Question: My problem is: I have a picture in my buffer 'buffer = (unsigned short *) malloc(imageSize*2);'
This picture is 8 bit per pixel and 1 byte per pixel, so it is a Grayscale picture.
But to display it I need an RGB picture. Because only an RGB picture is supported.

So I need to change the picture from:
'''
index | 1 | 2 |...
grayvalue | 128 | 135 |...
'''
to
'''
index | 1 | 2 |...
grayvalue | 128,128,128 | 135,135,135 |...
'''
for | r,g,b |.
My idea is to make an array from the buffer 'array[grayvalue] = buffer[count]', somehow add 2 grayvalues to the same pixel and change the array back into a buffer. But I can't find how to get an array from a buffer and how to add the grayvalues to 1 pixel. I hope someone has an idea what I mean and can link me to information that I overlooked.
Edit:
'''
#include <stdlib.h>
#include <gtk/gtk.h>
int main (int argc, char *argv[])
{
long int imageSize = 0;
unsigned short *buffer = NULL;
const int Width = 1936, Height = 1460;
/*code to take raw image data from camera*/
// Put raw image data from the camera in the buffer.
buffer = (unsigned short *) malloc(imageSize*2);
// GTK
GtkWidget *window;
GtkWidget* image;
gtk_init (&argc, &argv);
window = gtk_window_new (GTK_WINDOW_TOPLEVEL);
GdkPixbuf *pixbuf = gdk_pixbuf_new_from_data ((unsigned short *) buffer, GDK_COLORSPACE_RGB,FALSE, 8,
Width, Height, Width*1, NULL, NULL);
gtk_window_set_title (GTK_WINDOW (window), "Image Viewer");
g_signal_connect (window, "destroy", G_CALLBACK (gtk_main_quit), NULL);
image = gtk_image_new_from_pixbuf (pixbuf);
gtk_container_add(GTK_CONTAINER (window), image);
gtk_widget_show_all (window);
gtk_main ();
free (buffer);
return 0;
}
'''
This is the program I use to Display my Image. The Code that I use to take a picture with the camera can't be shared.
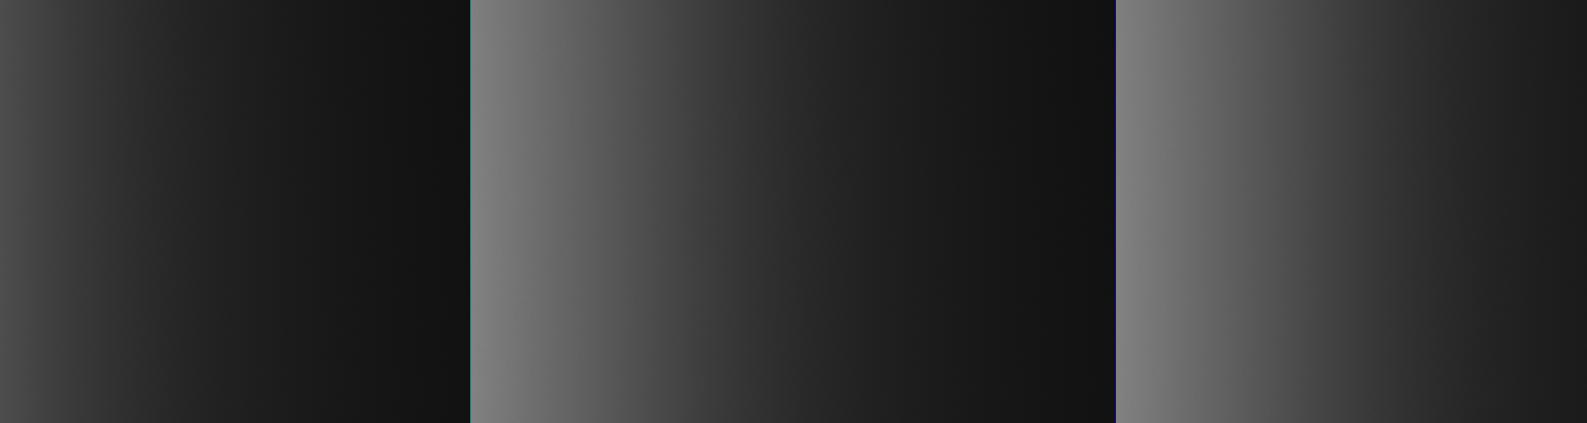
Answer: Your code hase 1 main problem:
You create the 'pixbuf' with wrong 'rowstride' value. It is in bytes, not in pixels. For RGB pixels you need 3 bytes.
After this is fixed you need to convert your greyscale pixels to RGBB pixels. This is not "combining pixels" but simply repeating the same value.
This is some sample code to convert 8bit greyscale to 24bit RGB pixels:
'''
// build:
// gcc -o test 'pkg-config --cflags gtk+-3.0' test.c 'pkg-config --libs gtk+-3.0'
#include <stdlib.h>
#include <stdint.h>
#include <gtk/gtk.h>
typedef struct {
uint8_t r;
uint8_t g;
uint8_t b;
} rgb;
int main (int argc, char *argv[])
{
size_t Width = 1936;
size_t Height = 1280;
size_t Stride_8 = Width; // Might need rounding up
size_t Stride_rgb = Width; // Might need rounding up
//Due to lack of camera data, lets use some dummy data...
uint8_t *buffer_8 = malloc(Stride_8*Height);
for (size_t x = 0; x < Width; x++)
for (size_t y = 0; y < Height; y++)
buffer_8[Stride_8*y + x] = (x+y) & 0xFF;
/*code to take raw image data from camera*/
// Put greyscale image data from the camera into the RGB buffer.
rgb *buffer_rgb = malloc(Stride_rgb * Height * sizeof(rgb));
for (size_t x = 0; x < Width; x++)
for (size_t y = 0; y < Height; y++)
{
// Convert 1 byte greyscale in 3 byte RGB:
uint8_t grey = buffer_8[Stride_8*y + x];
buffer_rgb[Stride_rgb*y + x].r = grey;
buffer_rgb[Stride_rgb*y + x].g = grey;
buffer_rgb[Stride_rgb*y + x].b = grey;
}
// GTK
gtk_init(&argc, &argv);
GtkWidget *window = gtk_window_new(GTK_WINDOW_TOPLEVEL);
gtk_window_set_title(GTK_WINDOW (window), "test");
g_signal_connect(window, "destroy", G_CALLBACK(gtk_main_quit), NULL);
GdkPixbuf *pixbuf_rgb = gdk_pixbuf_new_from_data((guchar*)buffer_rgb, GDK_COLORSPACE_RGB,FALSE, 8,
Width, Height, Stride_rgb*3, NULL, NULL);
GtkWidget *image = gtk_image_new_from_pixbuf(pixbuf_rgb);
gtk_container_add(GTK_CONTAINER(window), image);
gtk_widget_show_all(window);
gtk_main();
free(buffer_rgb);
free(buffer_8);
return 0;
}
'''